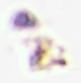
Label: Detritus